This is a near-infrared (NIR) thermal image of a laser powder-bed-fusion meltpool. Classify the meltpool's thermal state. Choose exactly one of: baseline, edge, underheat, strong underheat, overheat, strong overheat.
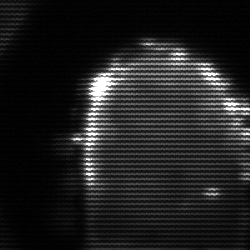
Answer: baseline